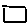
Label: square